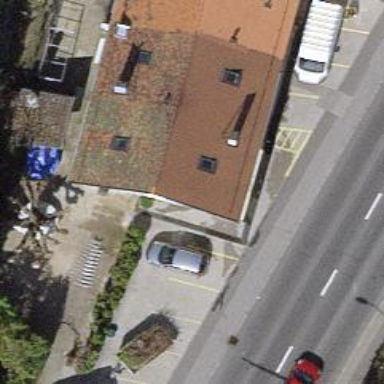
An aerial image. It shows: Restaurant.